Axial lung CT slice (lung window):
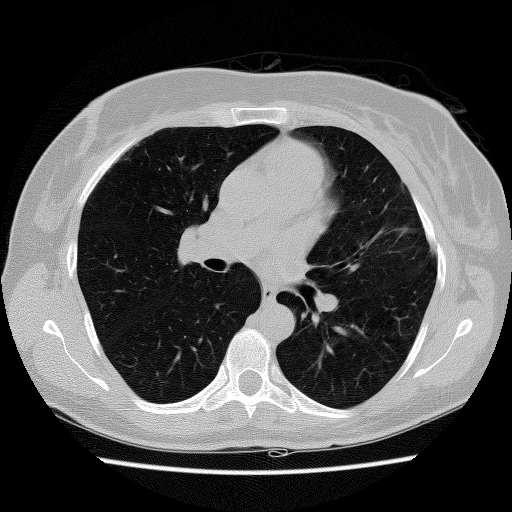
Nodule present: no